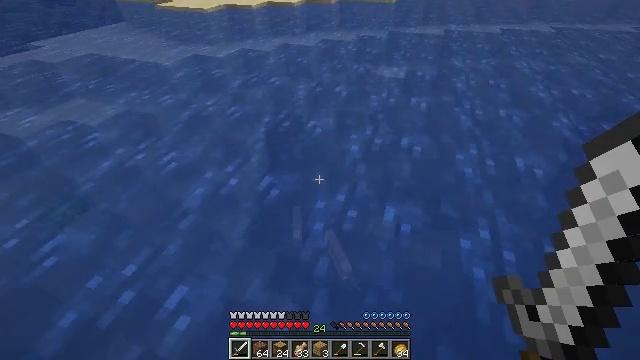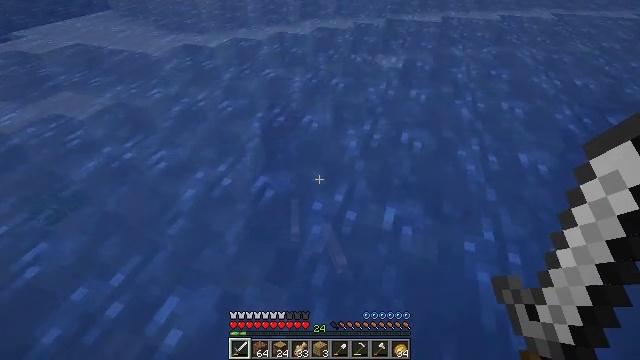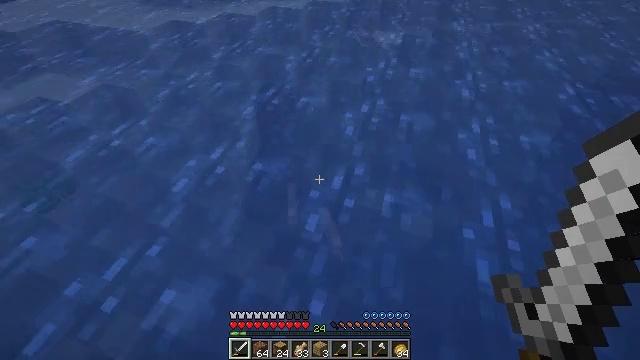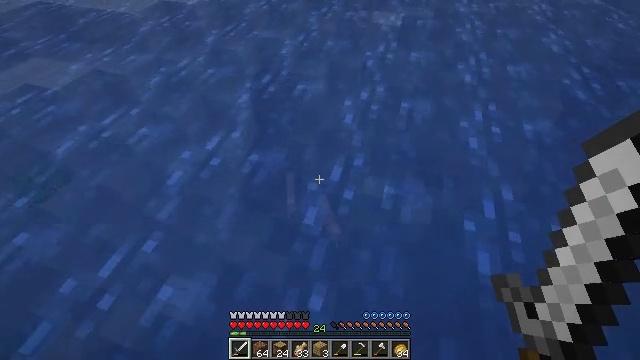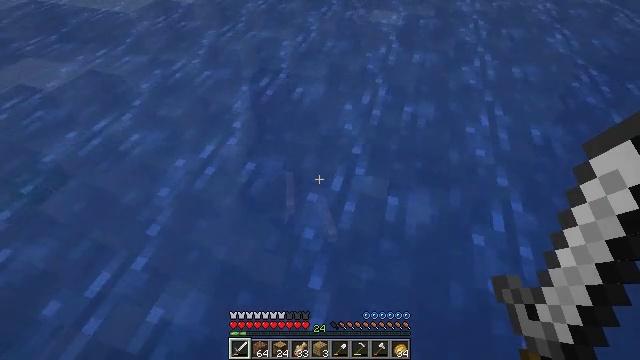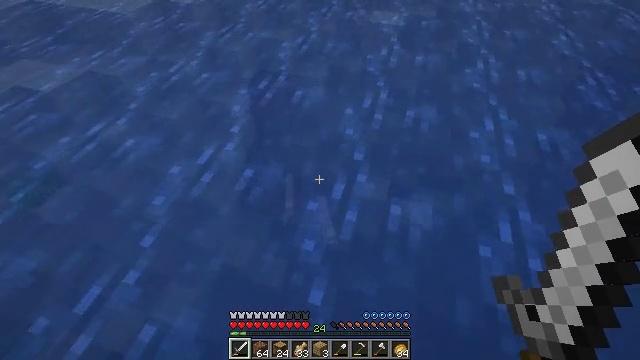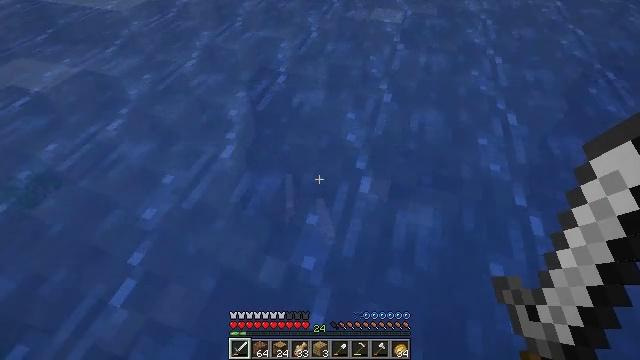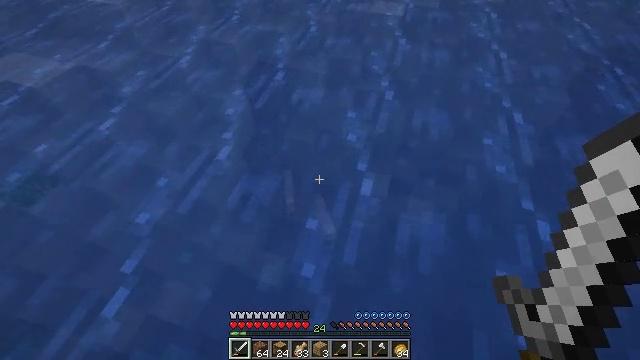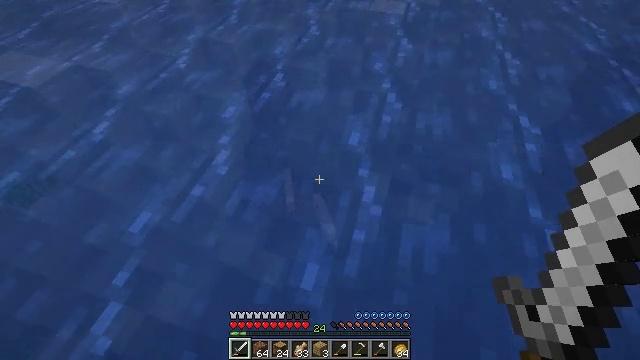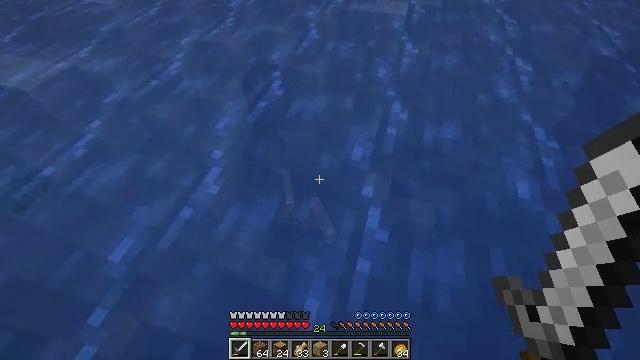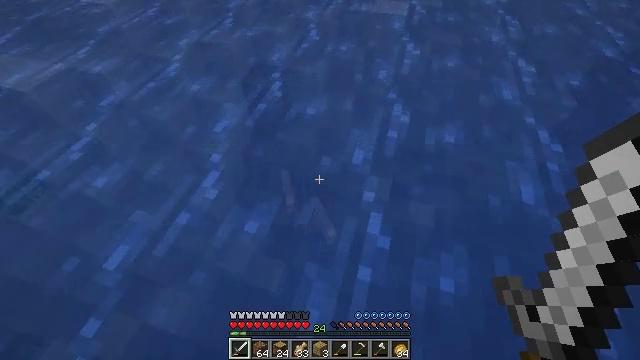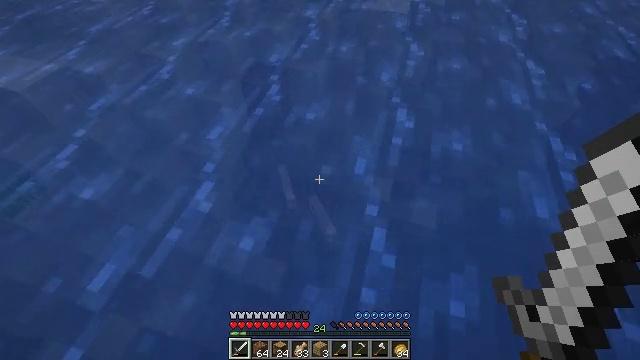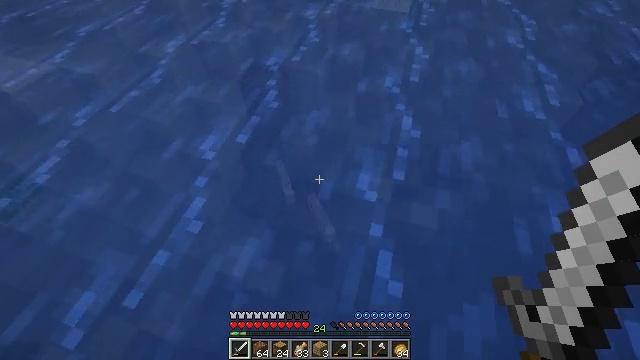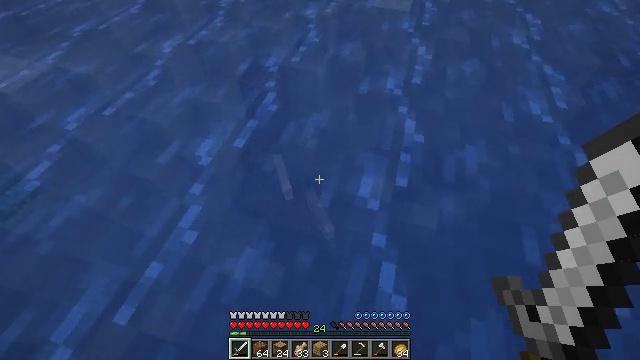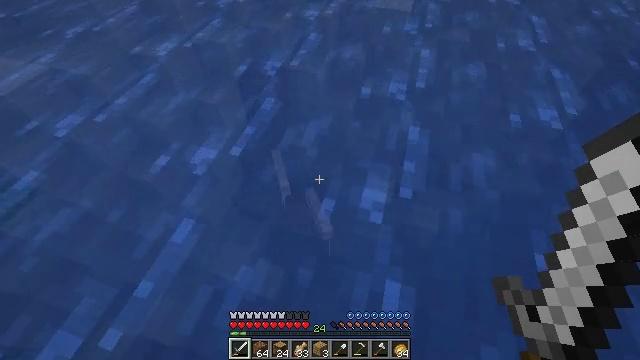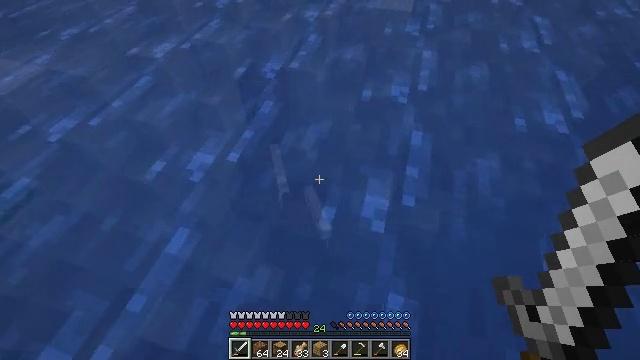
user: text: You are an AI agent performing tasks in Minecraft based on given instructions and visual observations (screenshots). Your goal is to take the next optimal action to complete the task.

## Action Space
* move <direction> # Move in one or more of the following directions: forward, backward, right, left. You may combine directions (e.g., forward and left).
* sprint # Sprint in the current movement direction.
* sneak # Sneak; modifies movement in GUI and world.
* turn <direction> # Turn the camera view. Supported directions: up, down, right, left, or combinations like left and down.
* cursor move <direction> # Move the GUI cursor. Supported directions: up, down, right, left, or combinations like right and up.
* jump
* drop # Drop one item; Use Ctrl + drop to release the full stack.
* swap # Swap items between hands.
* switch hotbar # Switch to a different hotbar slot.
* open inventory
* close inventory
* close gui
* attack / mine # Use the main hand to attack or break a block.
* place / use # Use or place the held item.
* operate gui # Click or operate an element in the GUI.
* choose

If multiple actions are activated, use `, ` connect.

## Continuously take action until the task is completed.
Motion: motion action
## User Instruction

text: Catch and defeat a cod.
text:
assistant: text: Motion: move forward, turn down
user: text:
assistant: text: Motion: move forward, turn right and down
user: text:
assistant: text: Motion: move forward, turn down
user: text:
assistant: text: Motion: move forward
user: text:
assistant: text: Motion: move forward
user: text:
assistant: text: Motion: move forward
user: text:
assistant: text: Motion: move forward, turn down
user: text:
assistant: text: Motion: move forward
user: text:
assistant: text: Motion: move forward
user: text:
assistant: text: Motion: move forward
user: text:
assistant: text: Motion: move forward
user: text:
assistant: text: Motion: move forward
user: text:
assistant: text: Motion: move forward
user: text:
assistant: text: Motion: move forward
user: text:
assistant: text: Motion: move forward
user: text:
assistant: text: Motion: move forward
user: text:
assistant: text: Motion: move forward
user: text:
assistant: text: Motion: no_op
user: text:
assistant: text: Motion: no_op
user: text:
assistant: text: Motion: turn left
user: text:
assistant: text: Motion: turn left and up
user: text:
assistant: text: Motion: turn left
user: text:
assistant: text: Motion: attack / mine
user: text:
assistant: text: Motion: move forward, attack / mine
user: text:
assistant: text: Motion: move forward, turn left and up, attack / mine
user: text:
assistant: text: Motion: move forward, turn left and up
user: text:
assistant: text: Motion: move forward, turn up
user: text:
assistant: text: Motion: move forward, turn up
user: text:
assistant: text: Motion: move forward, turn up
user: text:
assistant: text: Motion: move forward, turn up